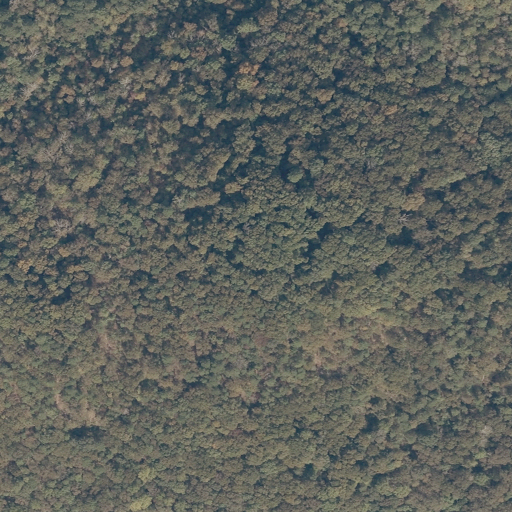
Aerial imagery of mountain in Alabama named Graveyard Hill containing deciduous forest, mixed forest, and evergreen forest